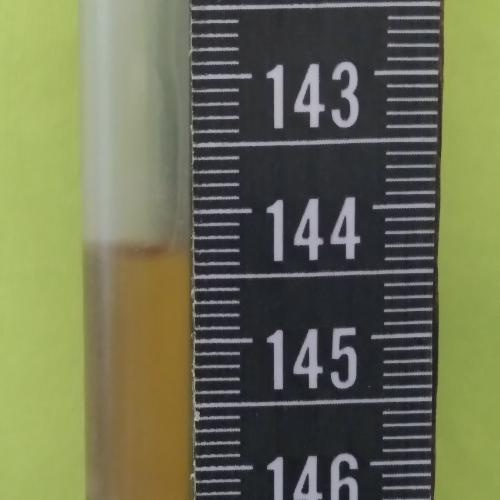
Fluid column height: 144.3 cm